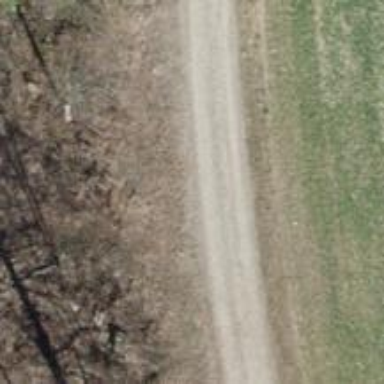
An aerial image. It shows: Gravel track with grade 3 tracktype.